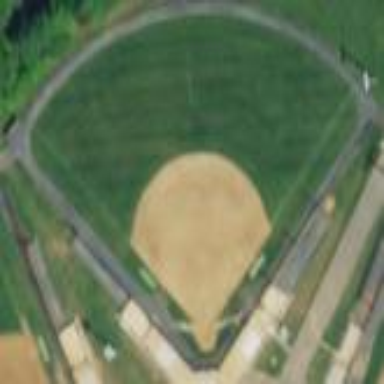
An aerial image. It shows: Baseball pitch for leisure land activities.